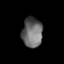
Tissue: lung
Cell type: Epithelial cells
Senescence score: 0.2336
Nuclear area (px): 591
Mean DAPI intensity: 106.467